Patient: sex M, age 42
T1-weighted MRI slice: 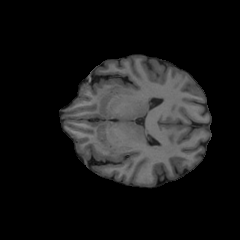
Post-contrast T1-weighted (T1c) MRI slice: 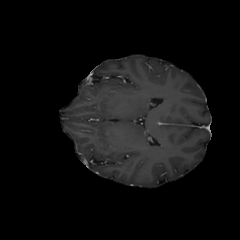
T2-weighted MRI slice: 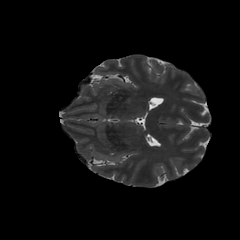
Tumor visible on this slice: no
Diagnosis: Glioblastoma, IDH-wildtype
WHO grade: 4